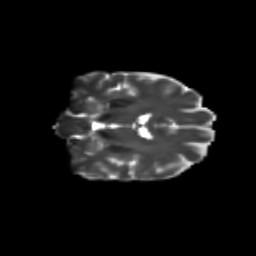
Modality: T2w
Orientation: coronal
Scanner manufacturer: siemens
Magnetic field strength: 3 T
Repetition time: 9.2 s
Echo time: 0.084 s